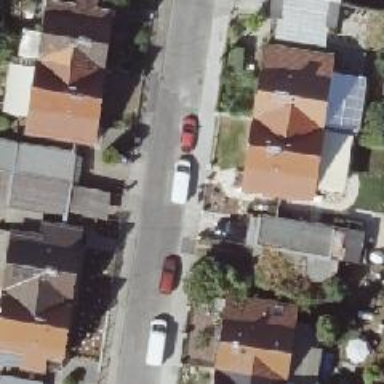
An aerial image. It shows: Residential road with asphalt surface. There are sidewalks on both sides of the road.